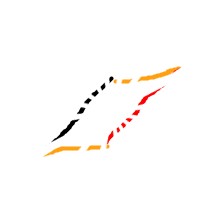
Shape: parallelogram